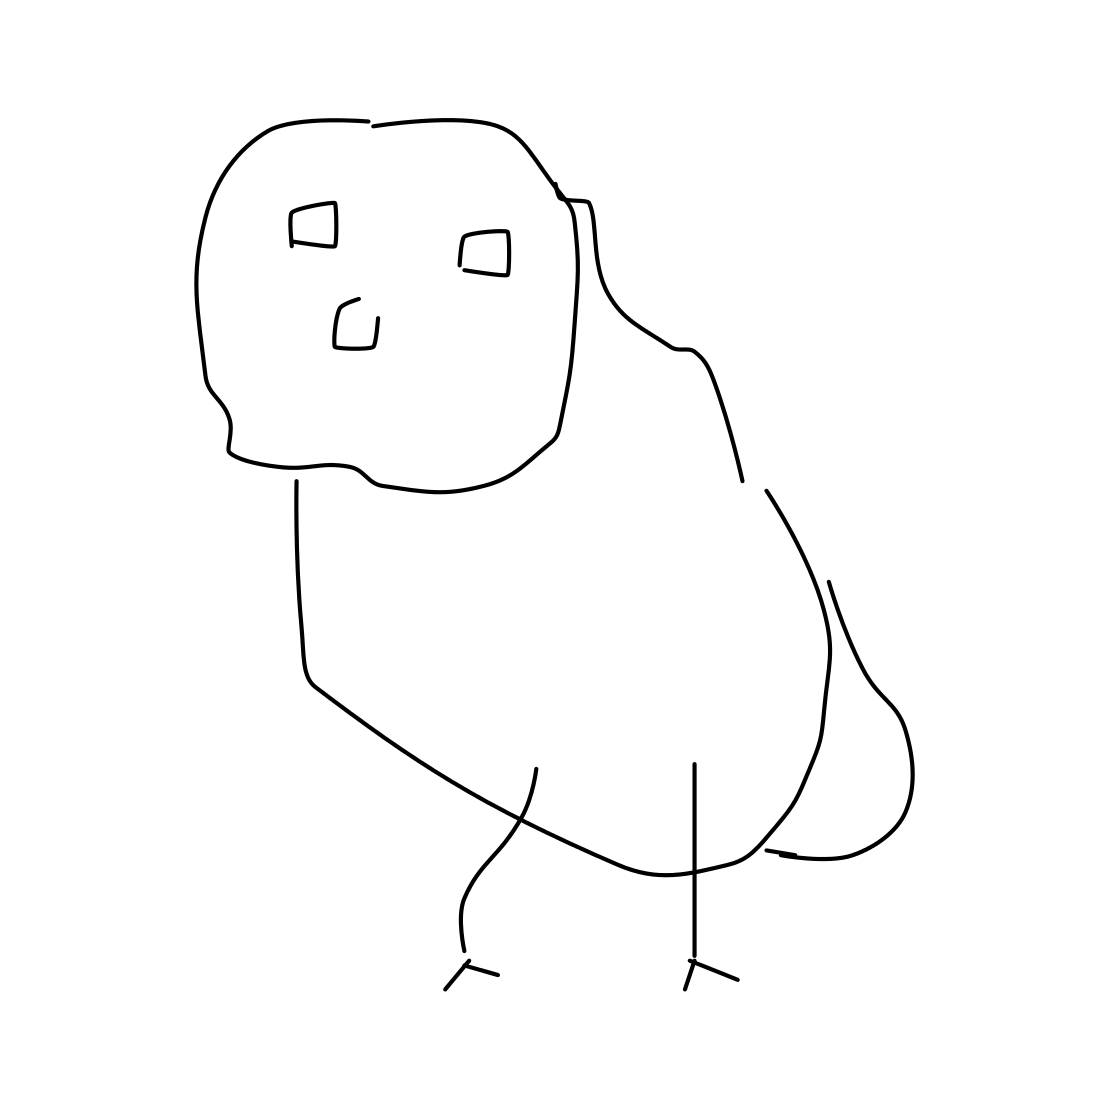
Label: owl